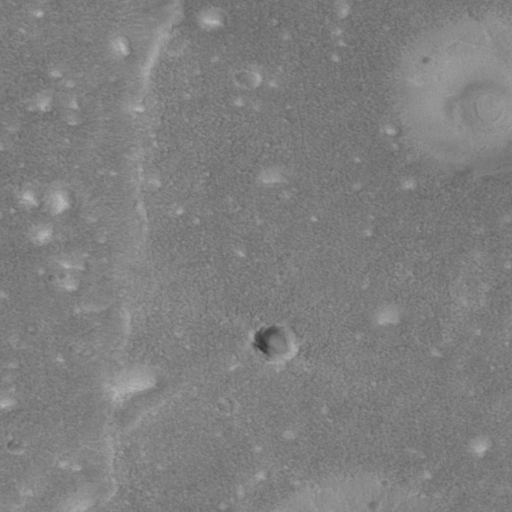
Objects detected: cone, cone